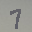
Label: 7